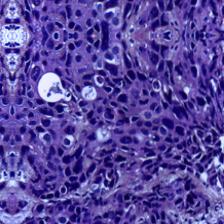
Diagnosis: OSCC